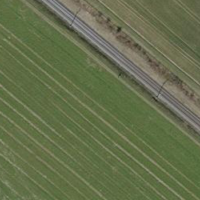
EUNIS habitat code: 52
Species observed at this site:
Lathyrus tuberosus